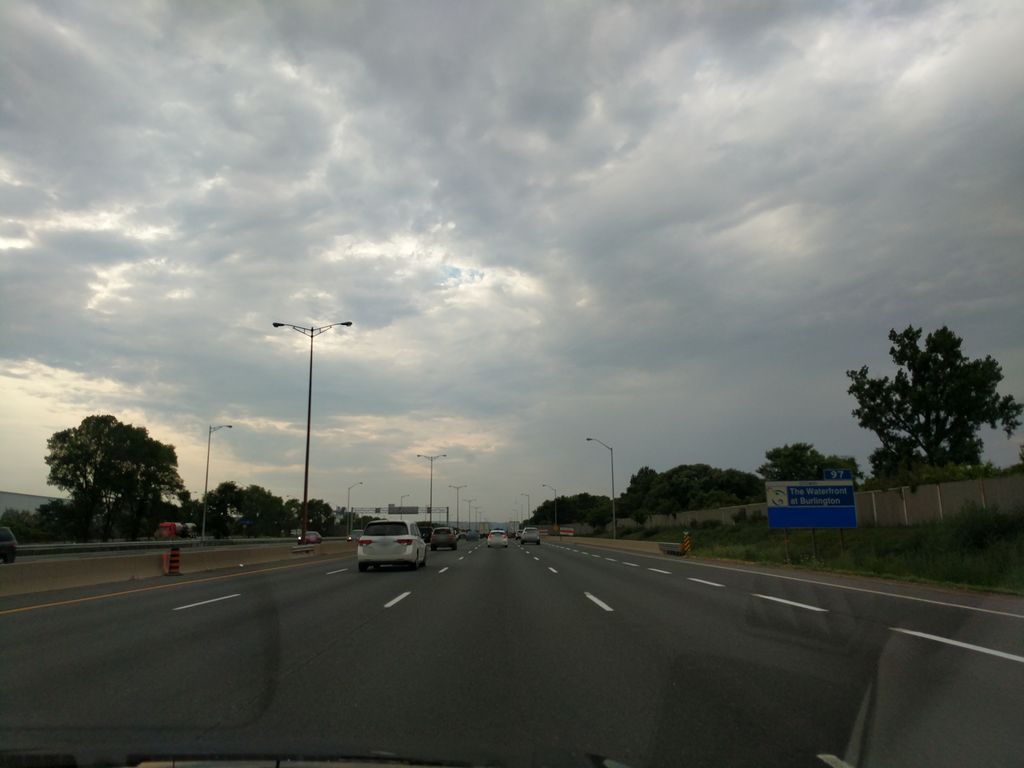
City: hamilton